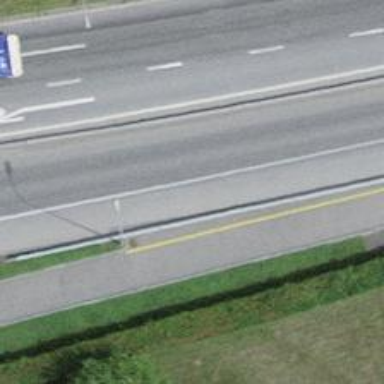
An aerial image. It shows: Asphalt cycleway.